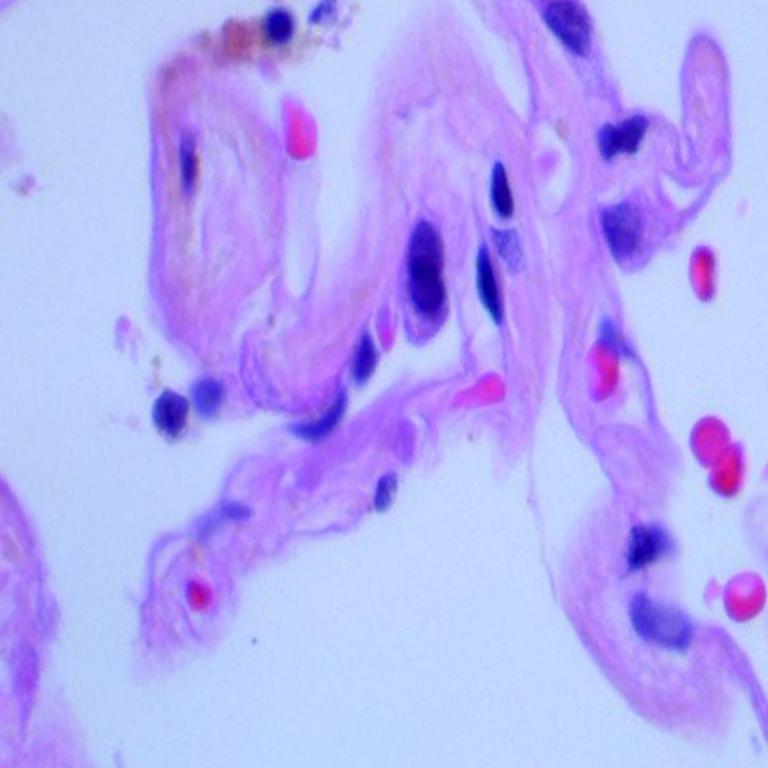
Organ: lung
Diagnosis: benign